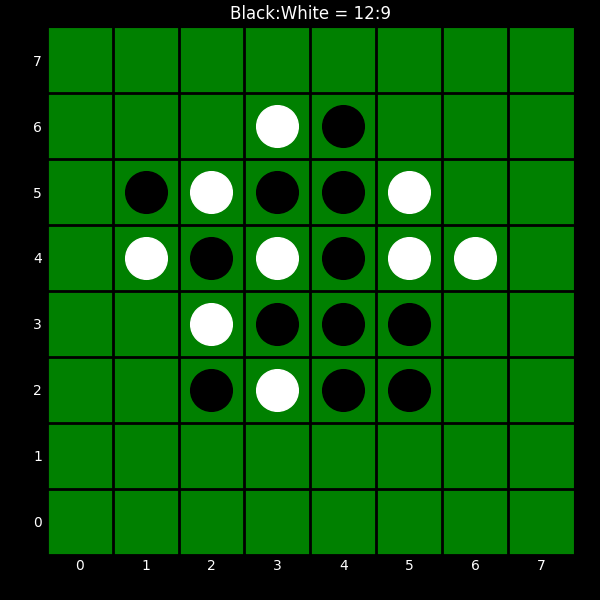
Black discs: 12
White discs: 9